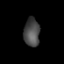
Tissue: prostate
Cell type: T cells
Senescence score: 0.3428
Nuclear area (px): 440
Mean DAPI intensity: 73.991